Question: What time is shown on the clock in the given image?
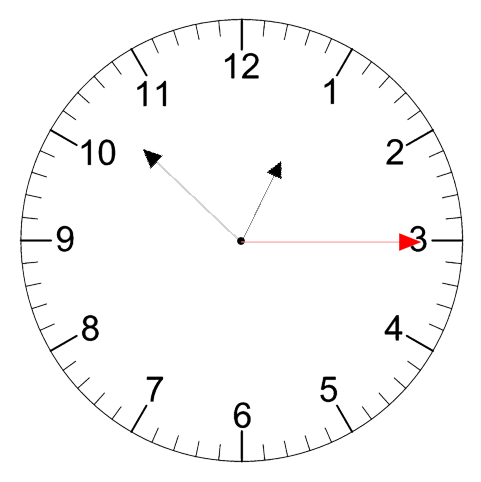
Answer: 12:52:15